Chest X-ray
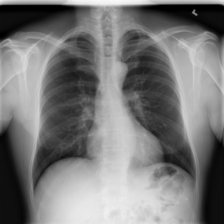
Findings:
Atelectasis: negative
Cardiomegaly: negative
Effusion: negative
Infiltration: positive
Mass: negative
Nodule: negative
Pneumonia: negative
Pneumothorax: negative
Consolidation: negative
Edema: negative
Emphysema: negative
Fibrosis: negative
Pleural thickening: negative
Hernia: negative